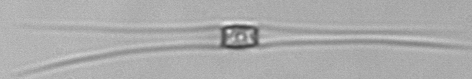
Label: Chaetoceros_similis